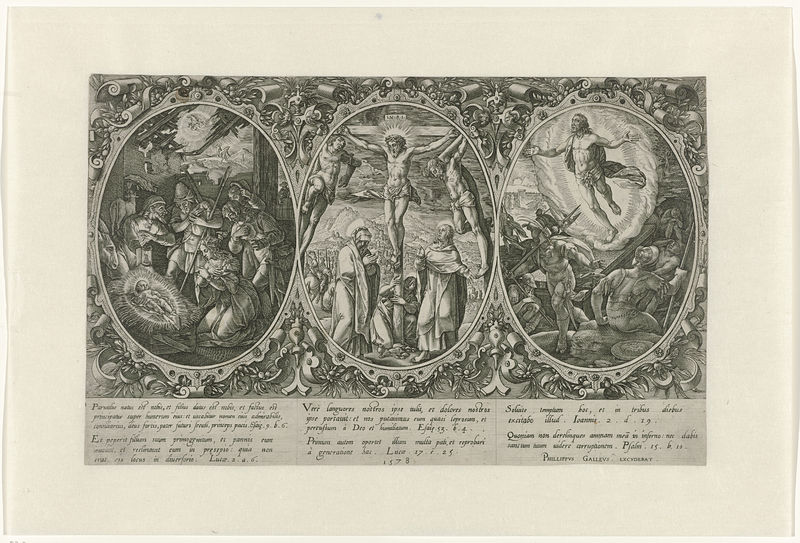
Titel: Aanbidding van de herders; Kruisiging; Opstanding van Christus
Künstler: Philips Galle
Standort: Amsterdam
Institution: Rijksmuseum
Schlagwörter: johannes, drei, schrift, kreuz, druck, text, jesus, kreuzigung, stall, maria, anbetung, hirten, auferstehung, himmelfahrt, geburt, medaillons, medaillion, passion, bethlehem, rollwerk, golgaha